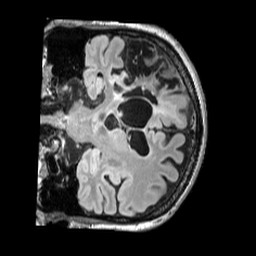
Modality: FLAIR
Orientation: coronal
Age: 64
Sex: male
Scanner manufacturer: siemens
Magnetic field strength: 3 T
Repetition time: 5 s
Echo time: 0.387 s